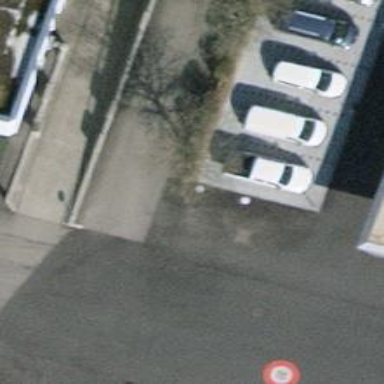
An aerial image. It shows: Charging station.